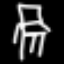
Label: chair